Question: I use codeplex.com to host my projects. Some days ago I connect to codeplex successful via visual studio ultimate 10 but now I can't.
Could you help me please? Below is the screen shot of the message I received from codeplex.
PS. You could see my discussion in CodePlex Information and Discussion here: <URL>

Thanks.
Binh Nguyen
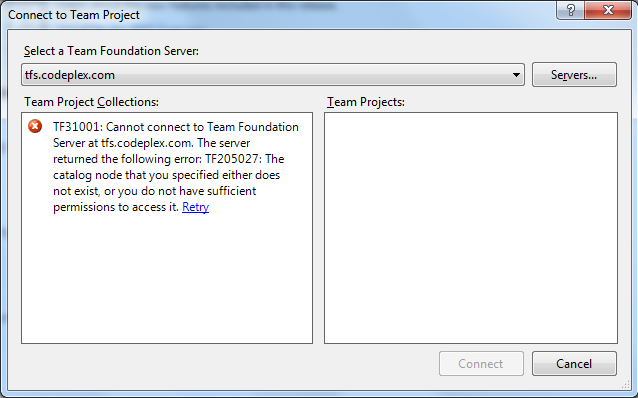
Answer: Now codeplex runs again. Sometime it deads, sometime not.
SO BAD!